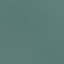
Land use / land cover: SeaLake